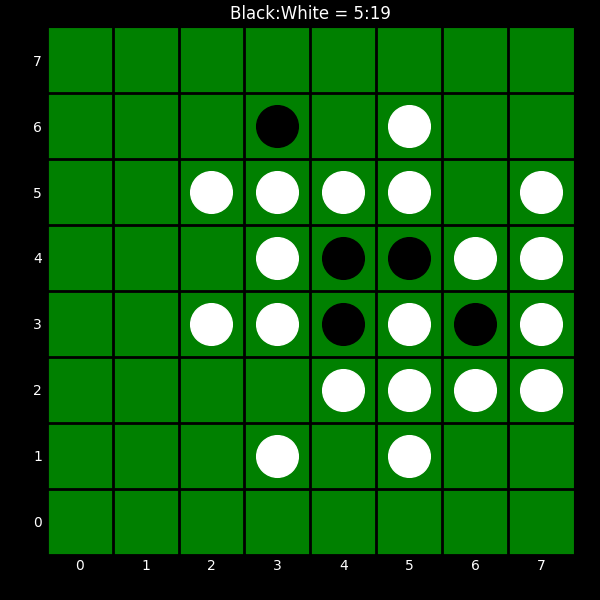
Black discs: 5
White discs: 19